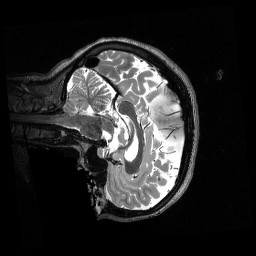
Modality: T2w
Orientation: sagittal
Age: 28
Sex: female
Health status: healthy
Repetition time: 3.2 s
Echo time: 0.563 s